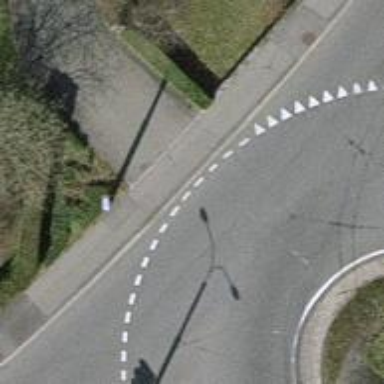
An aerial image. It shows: Secondary road with asphalt surface leading to roundabout. The road has separate sidewalks and trolley wires overhead.